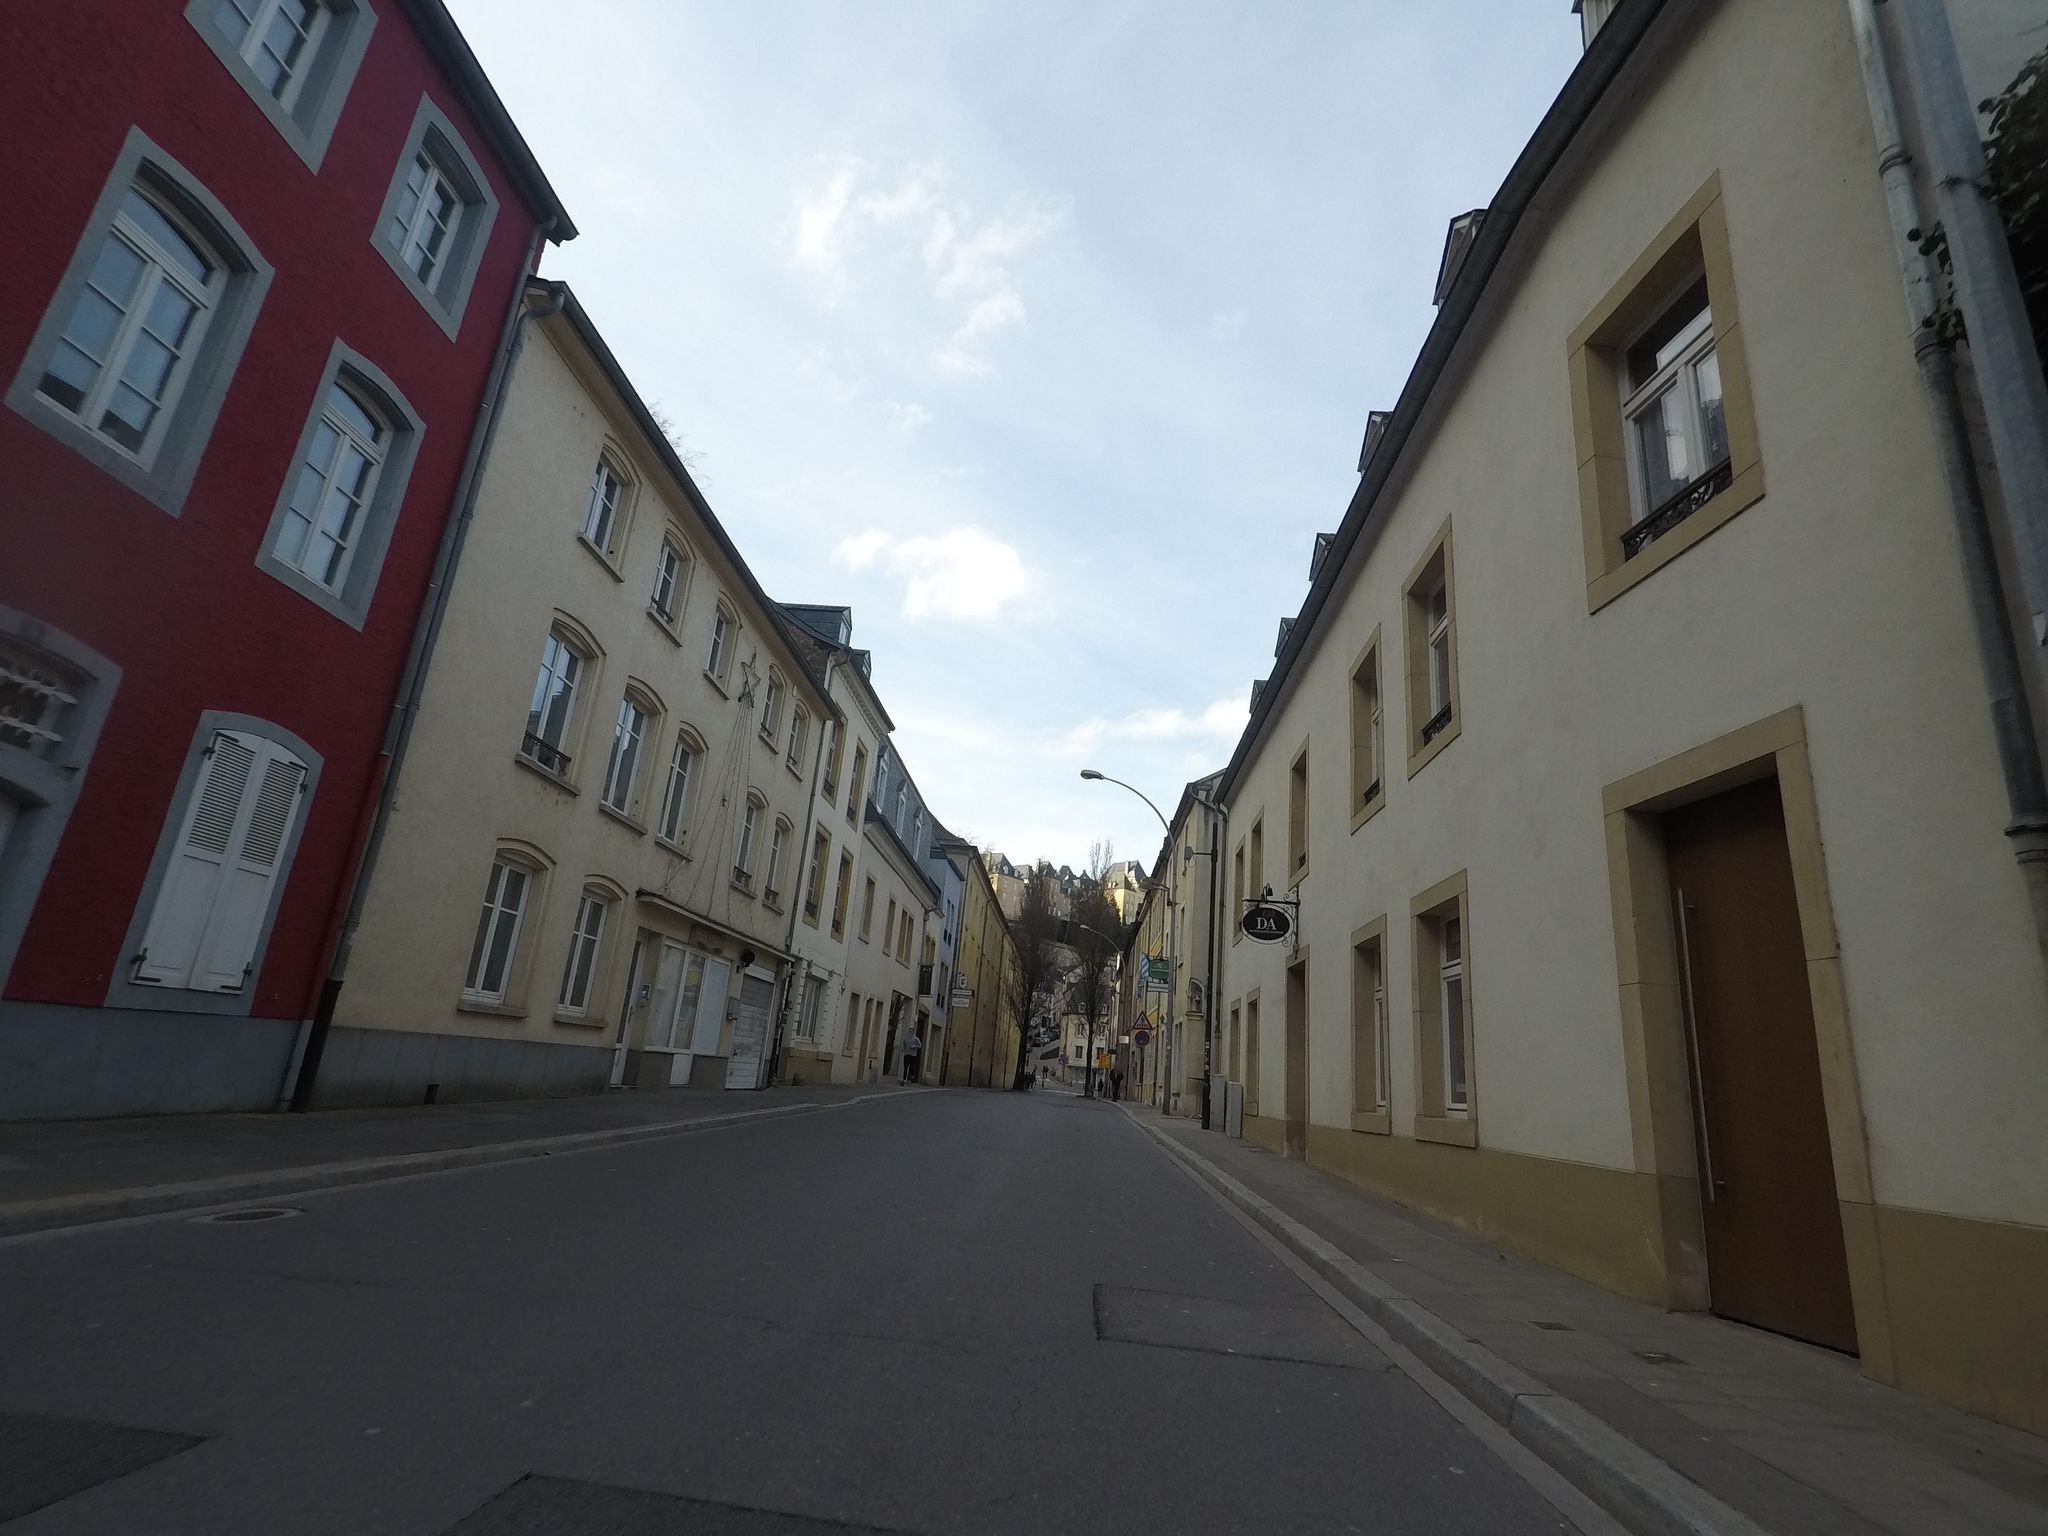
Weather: cloudy
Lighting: day
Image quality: good
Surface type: driving surface
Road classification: tertiary, residential
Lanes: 2
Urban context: urban centre
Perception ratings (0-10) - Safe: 7.83, Lively: 7.63, Beautiful: 6.81, Boring: 7.83, Depressing: 3.57, Wealthy: 9.18